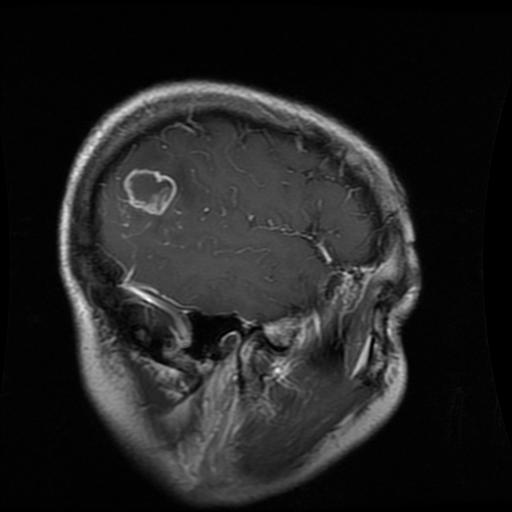
Label: glioma